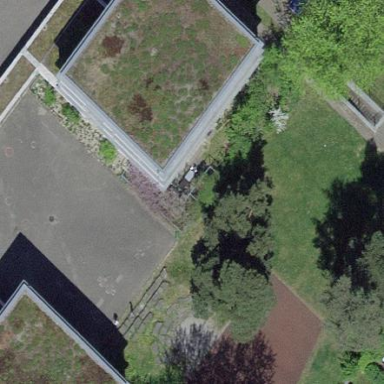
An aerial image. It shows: School building.